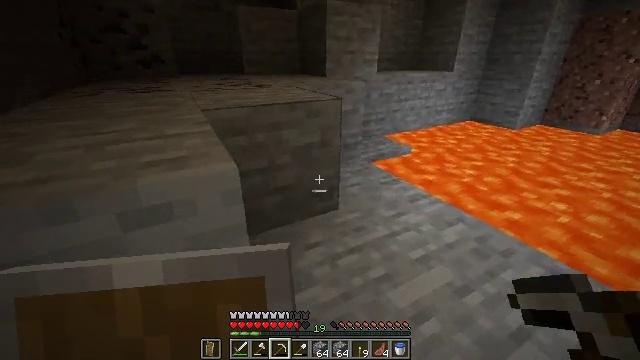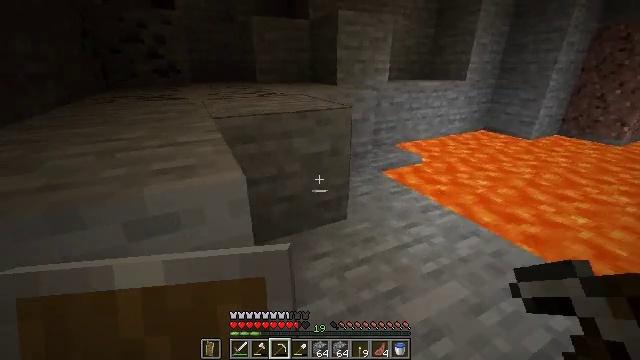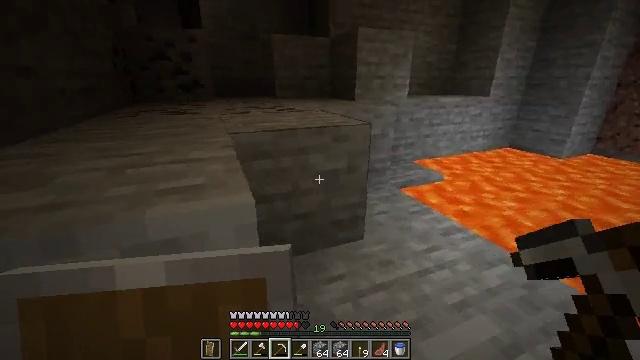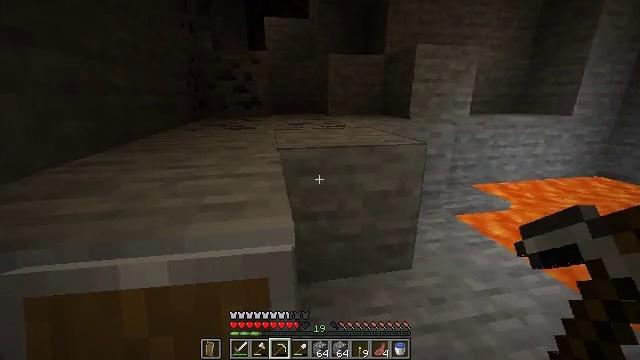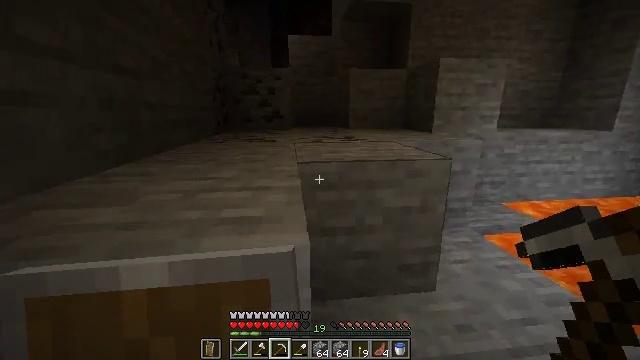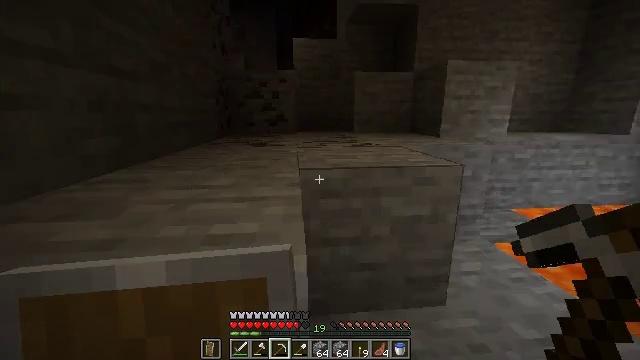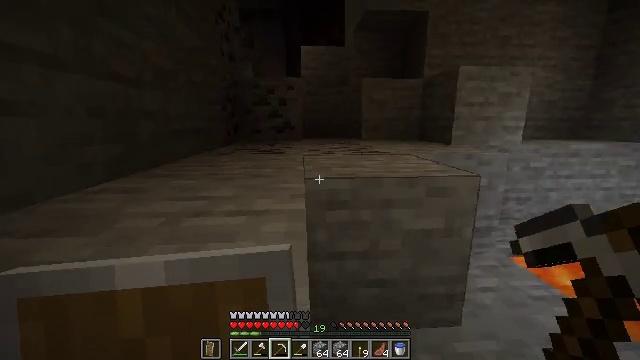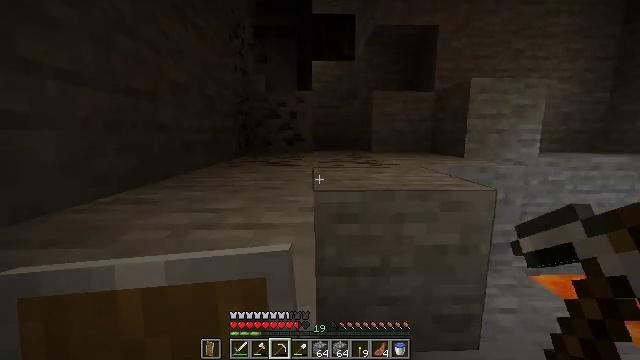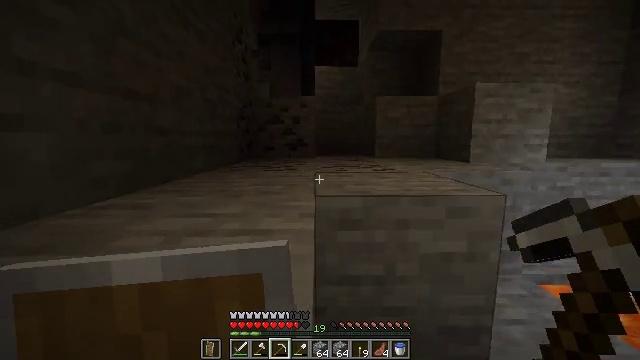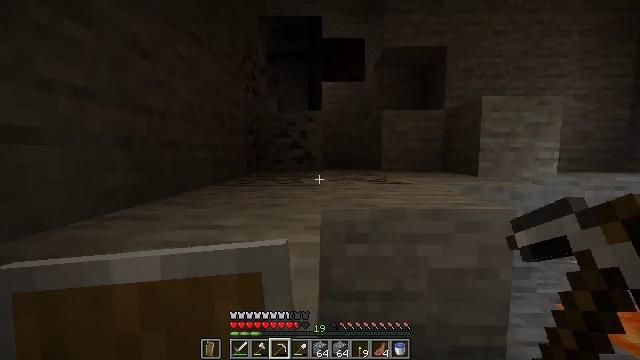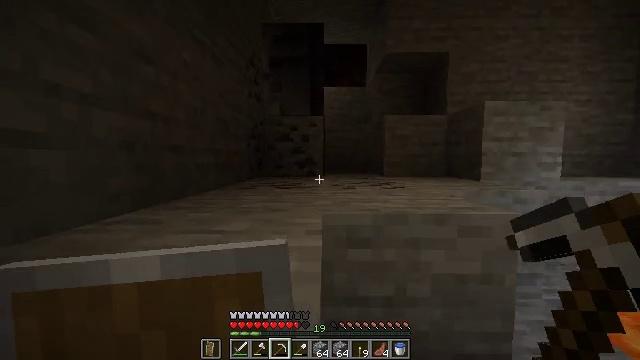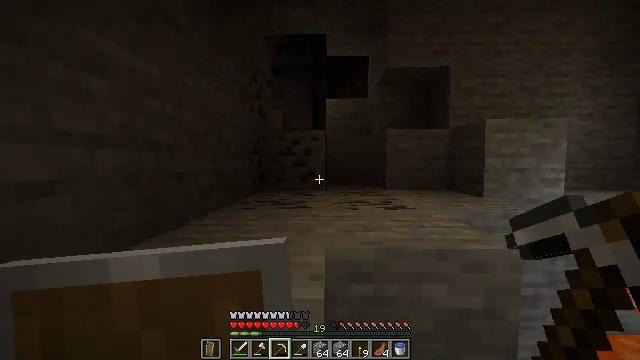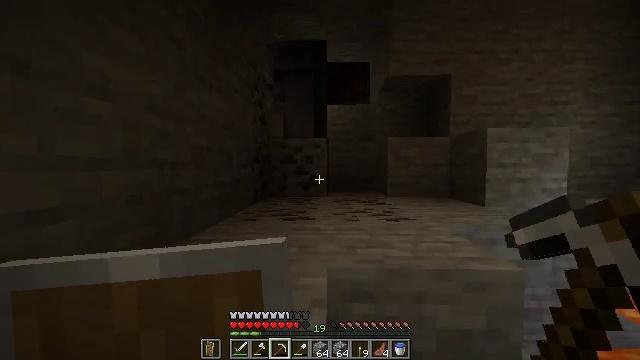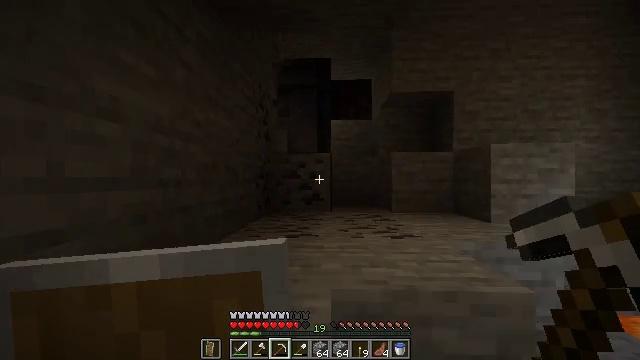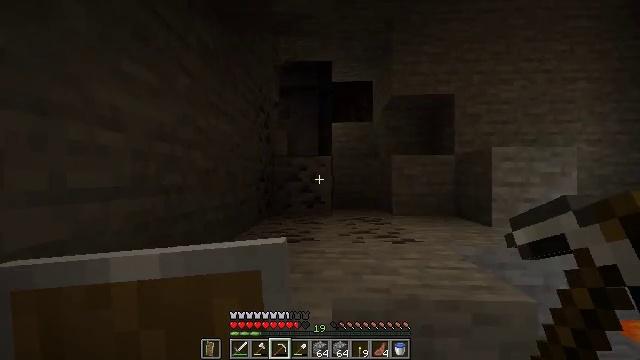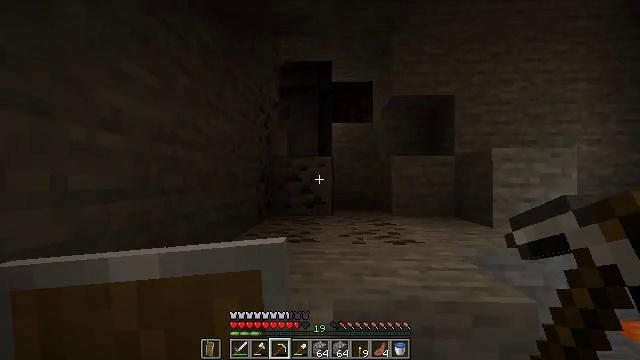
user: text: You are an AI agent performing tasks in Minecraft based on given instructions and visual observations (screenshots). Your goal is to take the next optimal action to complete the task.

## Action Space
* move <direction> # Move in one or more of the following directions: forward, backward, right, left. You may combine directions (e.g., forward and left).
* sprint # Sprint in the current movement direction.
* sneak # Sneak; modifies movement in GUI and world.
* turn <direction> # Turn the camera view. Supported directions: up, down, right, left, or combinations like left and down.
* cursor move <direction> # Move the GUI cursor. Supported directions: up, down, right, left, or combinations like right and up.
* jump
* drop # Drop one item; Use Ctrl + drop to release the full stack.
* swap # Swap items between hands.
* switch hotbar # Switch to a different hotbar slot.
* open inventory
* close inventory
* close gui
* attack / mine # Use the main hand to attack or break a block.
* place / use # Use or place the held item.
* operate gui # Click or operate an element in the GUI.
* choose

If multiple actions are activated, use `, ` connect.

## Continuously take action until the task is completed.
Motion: motion action
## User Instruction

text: Mine the coal ore underground.
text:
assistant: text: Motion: move forward, sneak, turn left and up
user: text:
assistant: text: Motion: move forward, sneak, turn left and up
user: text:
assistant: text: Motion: move forward, sneak, turn left and up
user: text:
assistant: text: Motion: move forward, sneak, turn left and up
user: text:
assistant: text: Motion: move forward, sneak, turn left
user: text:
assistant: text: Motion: move forward, sneak, turn left and up
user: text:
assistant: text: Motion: move forward, sneak, turn left and up
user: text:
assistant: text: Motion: move forward, sneak, turn up
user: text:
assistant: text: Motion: move forward, sneak, turn left and up
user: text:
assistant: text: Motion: move forward, turn up
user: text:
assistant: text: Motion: move forward
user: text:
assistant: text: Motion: move forward
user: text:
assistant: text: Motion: move forward, turn up
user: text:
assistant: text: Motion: move forward
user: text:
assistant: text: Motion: move forward
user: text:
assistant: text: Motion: move forward
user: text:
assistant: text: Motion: move forward, jump
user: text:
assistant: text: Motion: move forward, jump
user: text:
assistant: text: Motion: move forward, turn left and down, jump
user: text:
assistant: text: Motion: move forward, jump
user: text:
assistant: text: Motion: move forward
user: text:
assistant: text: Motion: move forward, turn down
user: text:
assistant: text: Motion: move forward, turn down
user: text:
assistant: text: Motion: move forward
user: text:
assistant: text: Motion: move forward
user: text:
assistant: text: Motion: no_op
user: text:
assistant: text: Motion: no_op
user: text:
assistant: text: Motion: no_op
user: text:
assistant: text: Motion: no_op
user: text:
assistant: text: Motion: no_op